Interaction volume radius: 5 \u00c5
Interaction volume height: 30 \u00c5
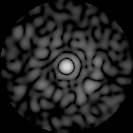
Disorder parameter: 0.8113